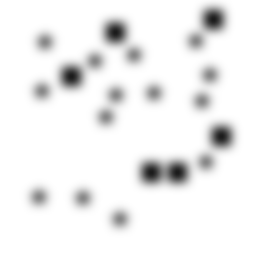
Squares: 6
Triangles: 0
Stars: 14
Total shapes: 20